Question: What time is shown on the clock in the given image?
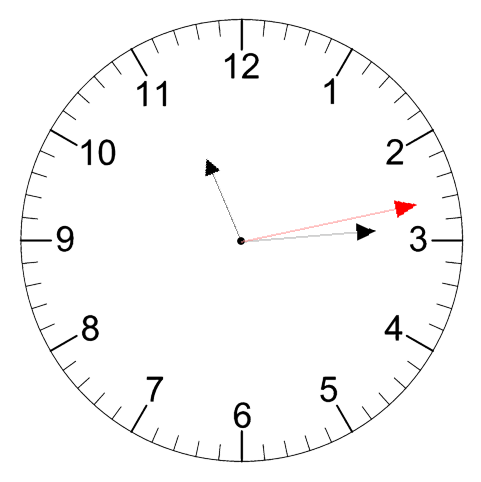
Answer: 11:14:13